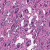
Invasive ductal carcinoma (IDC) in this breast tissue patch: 0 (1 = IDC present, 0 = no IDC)